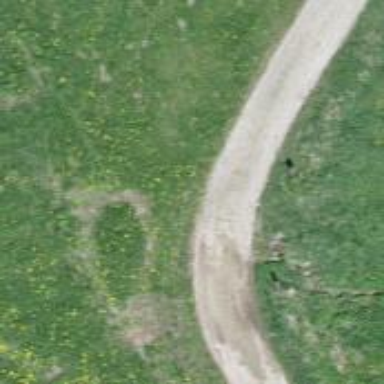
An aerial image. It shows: Well-maintained track road of grade 1.